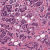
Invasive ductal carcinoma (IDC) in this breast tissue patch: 1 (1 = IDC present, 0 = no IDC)